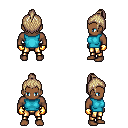
a pixel art fantasy rpg character, male body template, human, dark skin, teal sleeveless shirt, gold greaves, white blonde short topknot hairstyle, gold gloves, four views (front, back, left, right), 2x2 character sprite sheet, small pixel art, hard edges, no anti-aliasing